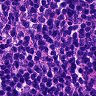
Metastatic tissue present: no